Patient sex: M
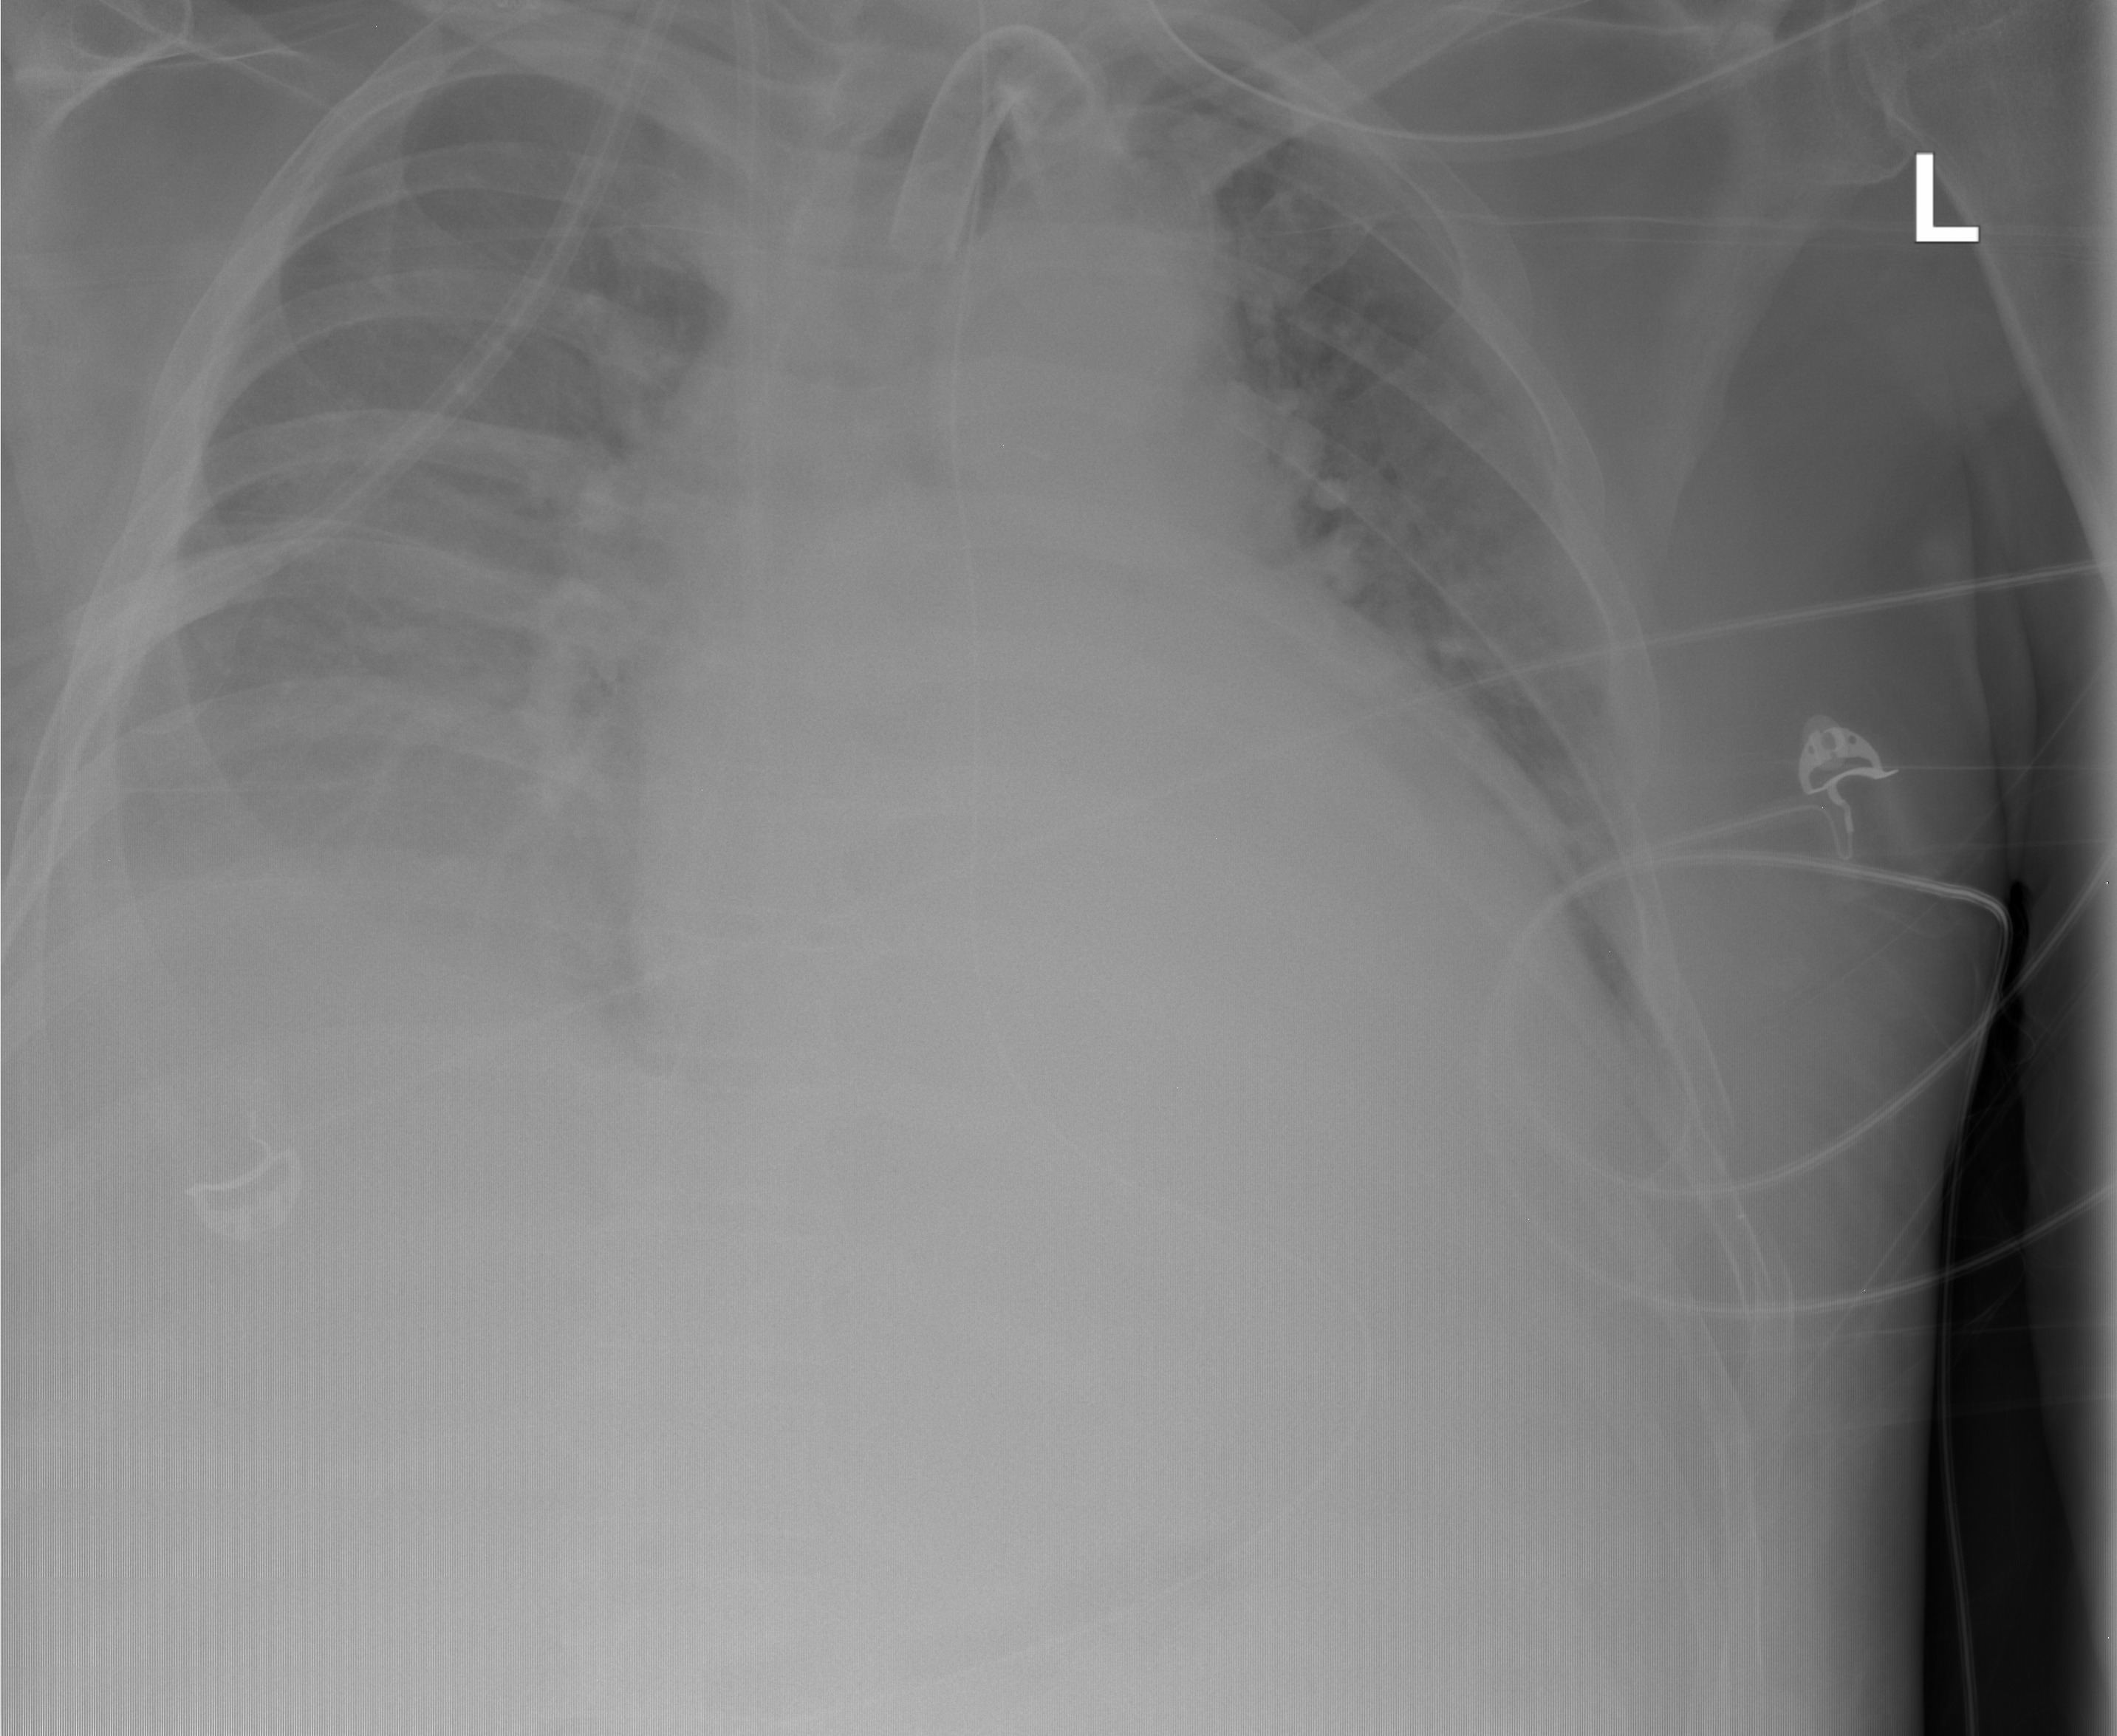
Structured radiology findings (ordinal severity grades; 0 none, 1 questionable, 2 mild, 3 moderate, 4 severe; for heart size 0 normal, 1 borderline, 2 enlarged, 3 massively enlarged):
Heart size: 3
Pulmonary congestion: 2
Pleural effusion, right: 2
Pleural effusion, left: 2
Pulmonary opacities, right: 2
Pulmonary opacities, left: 2
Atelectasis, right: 2
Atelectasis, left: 2